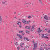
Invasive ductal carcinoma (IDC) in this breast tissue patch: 0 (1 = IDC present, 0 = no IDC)